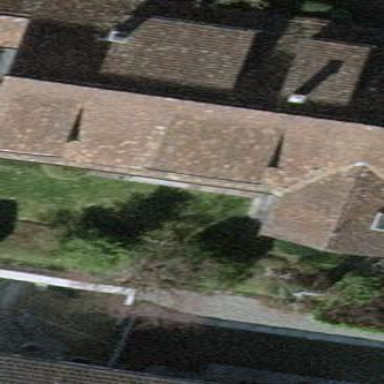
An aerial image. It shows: View of roof of building.